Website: macys
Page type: billing-address
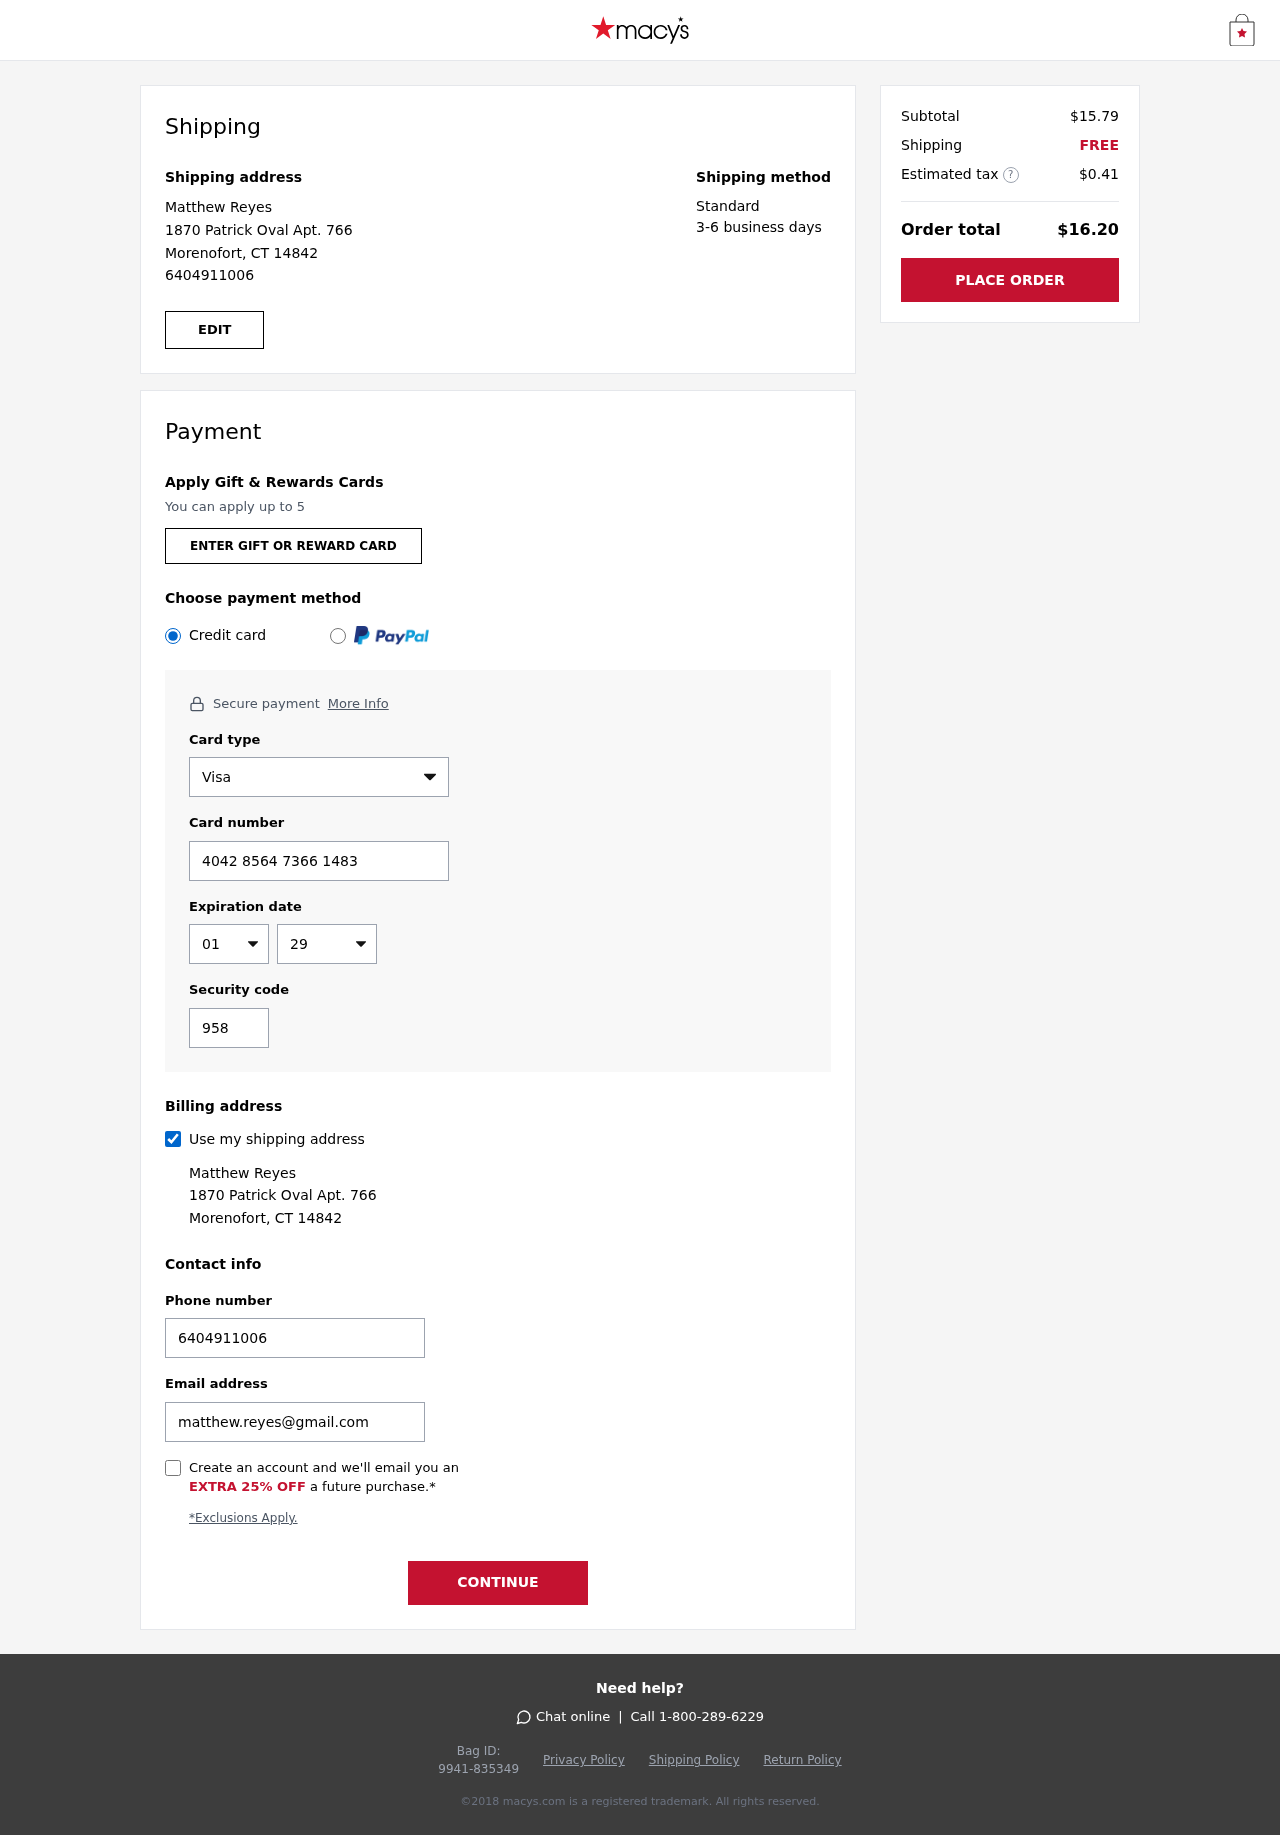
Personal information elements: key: PII_CARD_CVV
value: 958
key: PII_CARD_EXPIRY_MONTH
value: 01
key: PII_CARD_EXPIRY_YEAR
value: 29
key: PII_CARD_NUMBER
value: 4042 8564 7366 1483
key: PII_CARD_TYPE
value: Visa
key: PII_EMAIL
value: matthew.reyes@gmail.com
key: PII_FULLNAME
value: Matthew Reyes
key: PII_PHONE
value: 6404911006
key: PII_STREET
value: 1870 Patrick Oval Apt. 766
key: PII_CITY_STATE_ZIP
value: Morenofort, CT 14842
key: PII_FIRSTNAME
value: Matthew
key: PII_LASTNAME
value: Reyes
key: PII_FULLNAME2
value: Matthew Reyes
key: PII_FULLNAME3
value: Matthew Reyes
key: PII_FIRSTNAME2
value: Matthew
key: PII_FIRSTNAME3
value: Matthew
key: PII_LASTNAME2
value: Reyes
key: PII_LASTNAME3
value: Reyes
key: PII_FIRSTNAME_DERIVED
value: Matthew
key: PII_LASTNAME_DERIVED
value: Reyes
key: PII_FULLNAME_DERIVED
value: Matthew Reyes
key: PII_NAME_FULL_DERIVED
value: Matthew Reyes
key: PII_PHONE2
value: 6404911006
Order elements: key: ORDER_SUBTOTAL
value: $15.79
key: ORDER_SHIPPING_COST
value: FREE
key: ORDER_TAX
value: $0.41
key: ORDER_TOTAL
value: $16.20